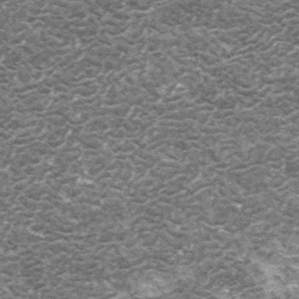
Label: frost